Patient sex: F
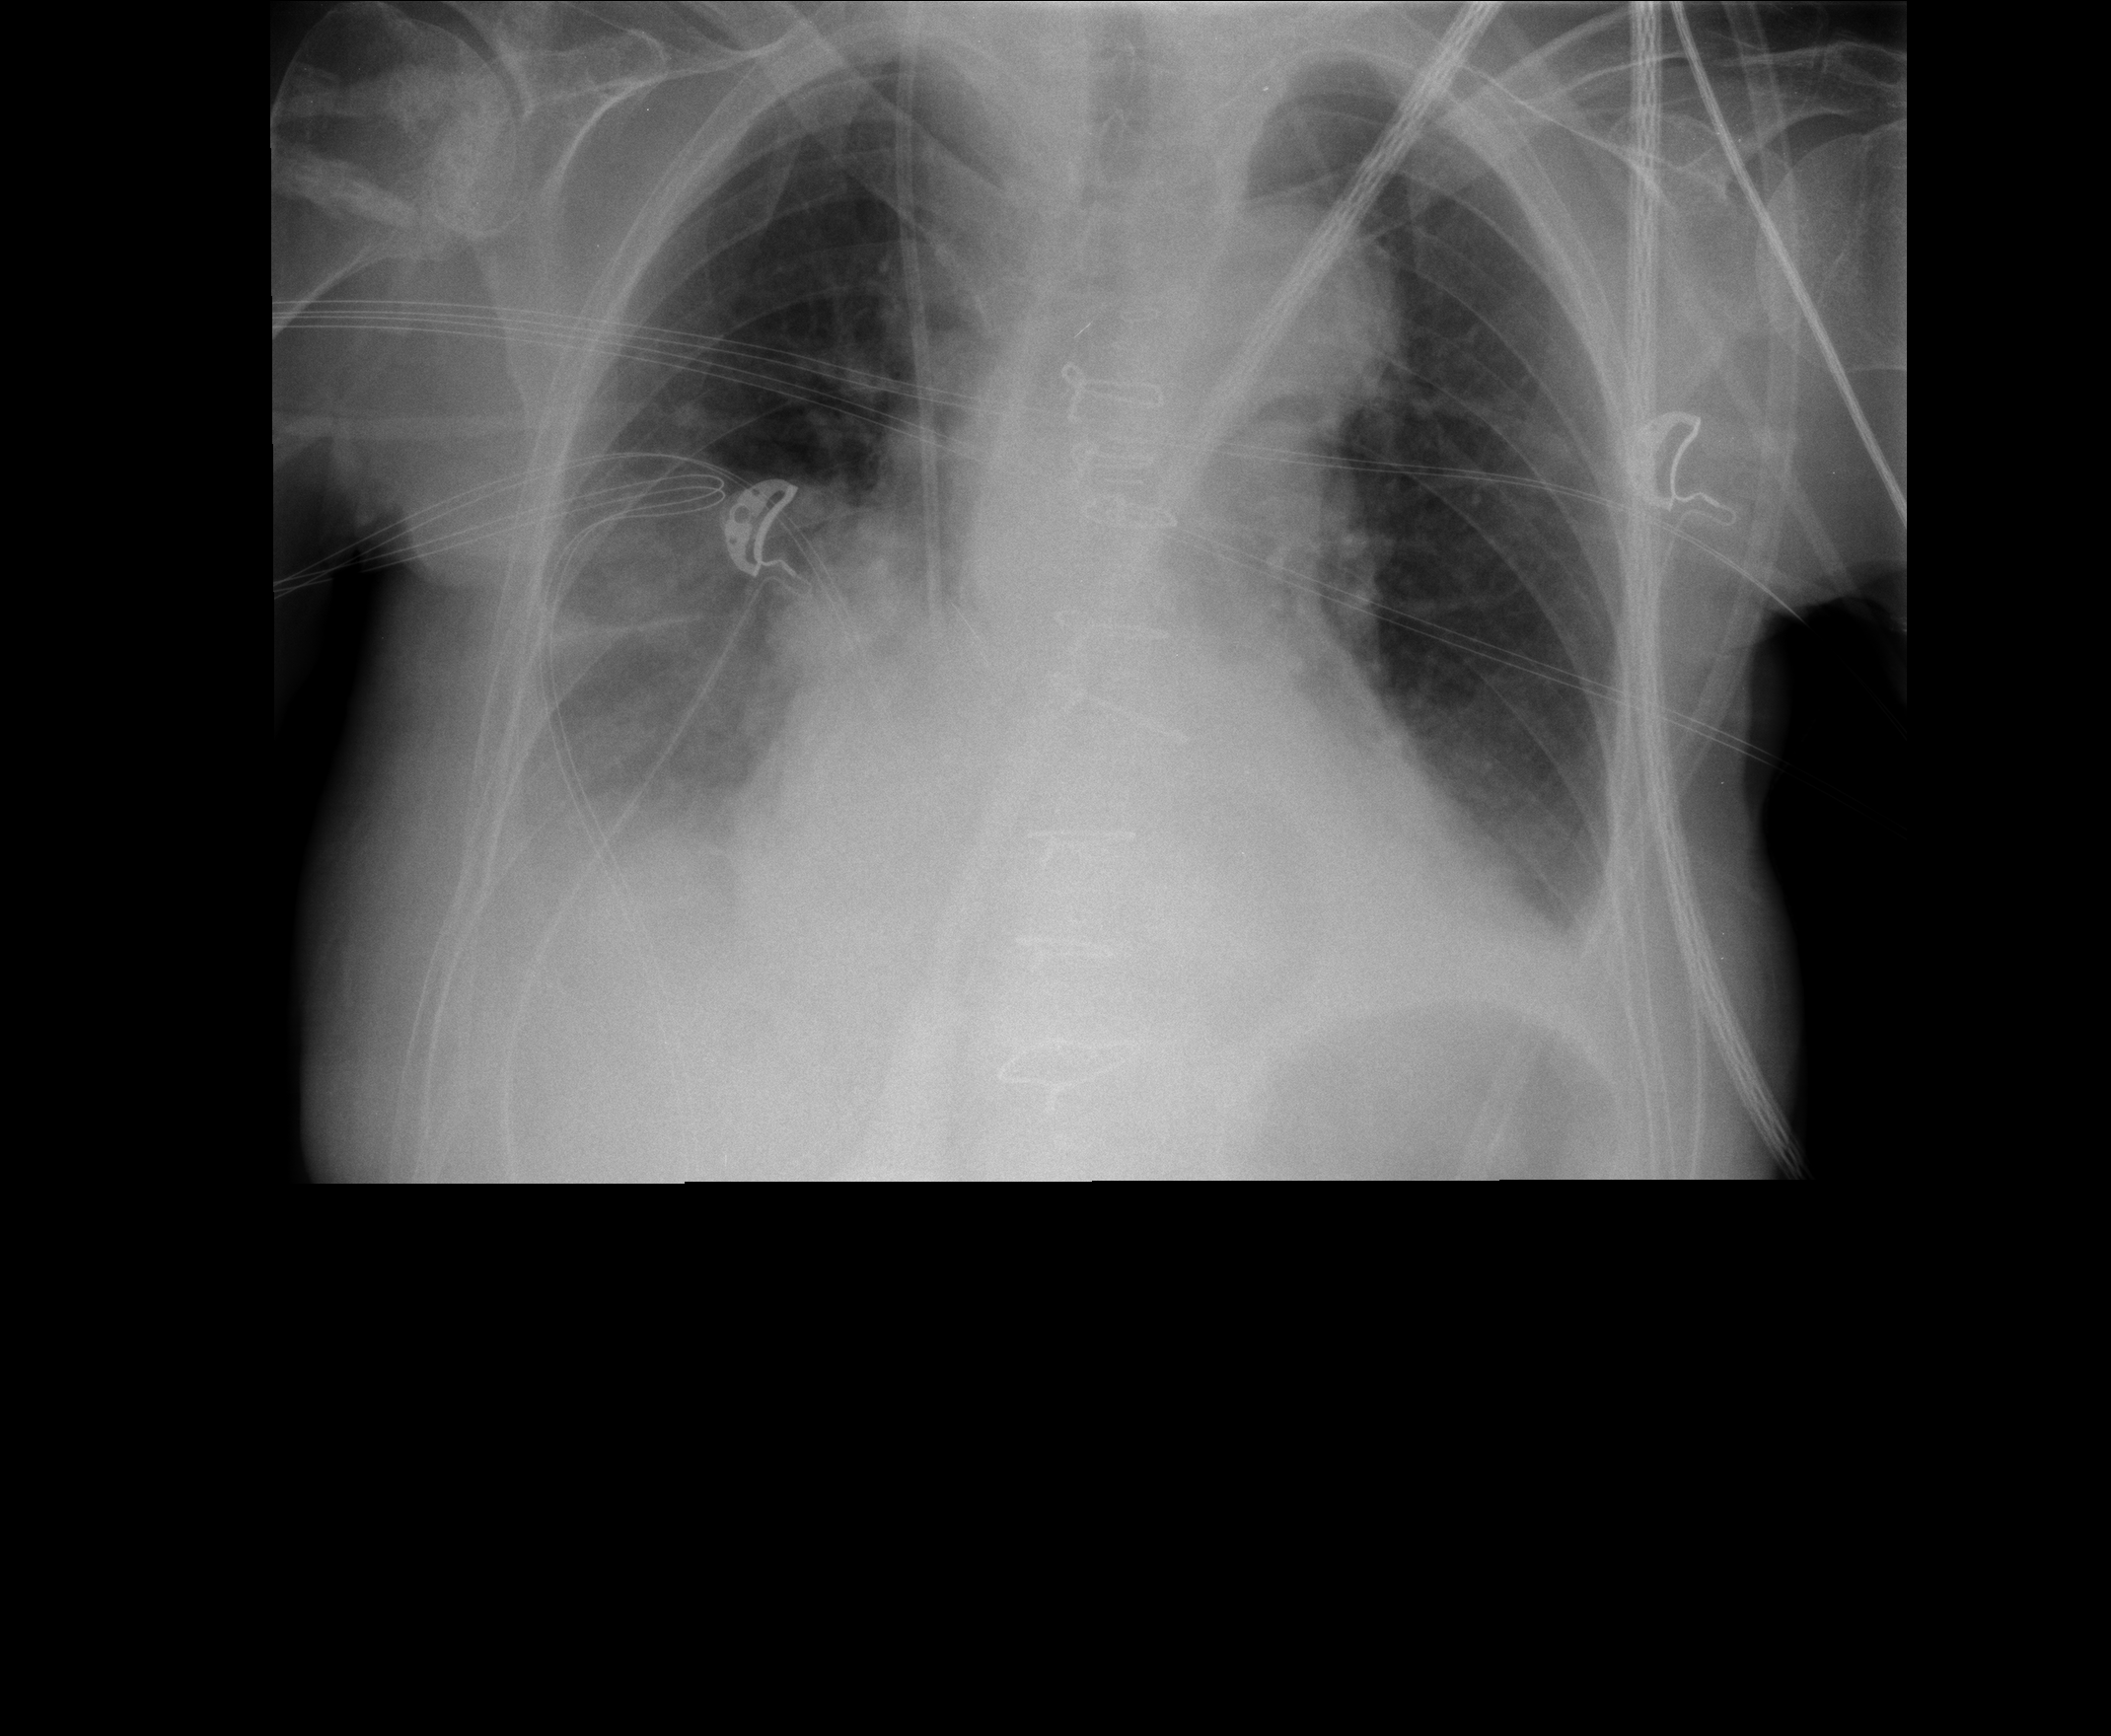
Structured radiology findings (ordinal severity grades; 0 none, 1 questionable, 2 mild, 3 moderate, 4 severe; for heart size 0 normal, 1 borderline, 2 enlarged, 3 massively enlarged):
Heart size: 1
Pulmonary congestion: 2
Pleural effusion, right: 2
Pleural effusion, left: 2
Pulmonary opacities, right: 0
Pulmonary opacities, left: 0
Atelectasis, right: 2
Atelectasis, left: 0